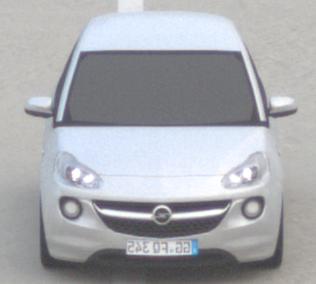
Make: Opel
Model: ADAM 1.2
Detailed model: ADAM
Model produced from: 2013/01
Model produced until: 2014/11
Doors: 3
Color: white
Road condition: dry road
Daytime: morning or afternoon
Contrast: low contrast